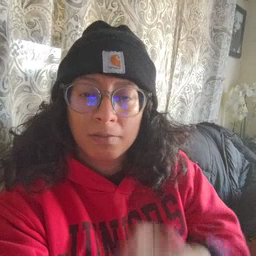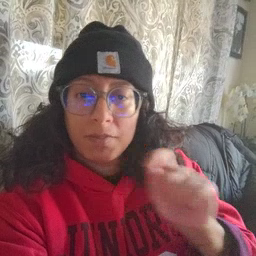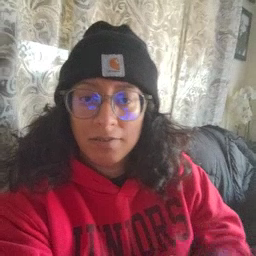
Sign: pen